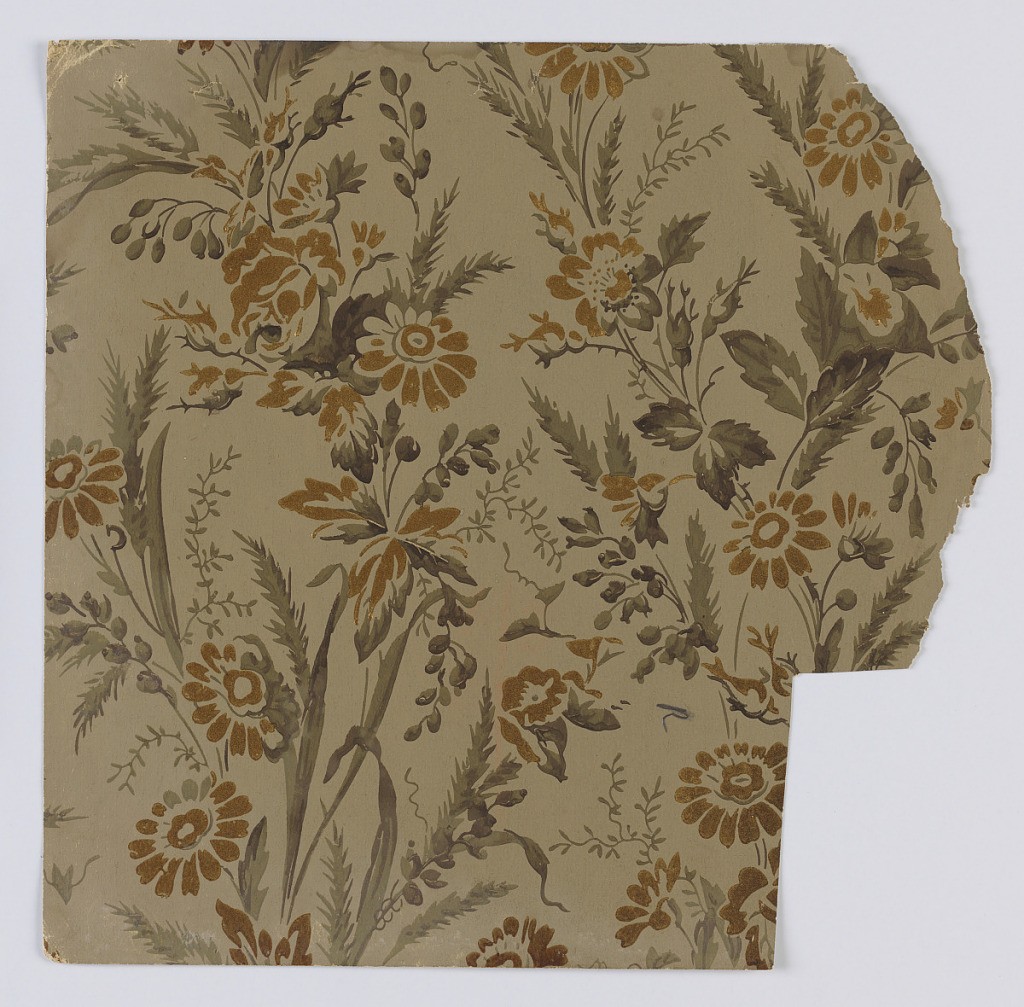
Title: Sidewall sample
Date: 1880–90
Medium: Machine-printed on paper
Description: Fragmentary wallpapers from sample book, including aesthetic-style and Anglo-Japanesque designs.

72 pages of samples.